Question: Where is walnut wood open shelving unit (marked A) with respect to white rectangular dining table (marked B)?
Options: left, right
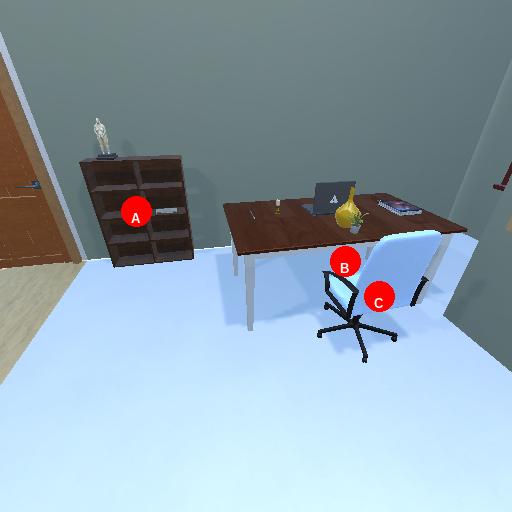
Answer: left